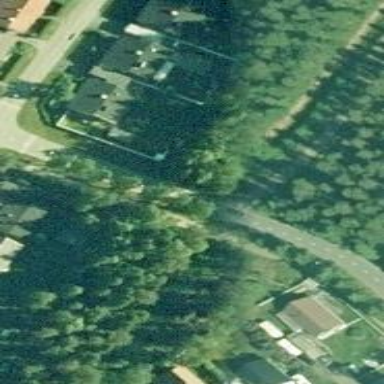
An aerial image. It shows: Cycleway.